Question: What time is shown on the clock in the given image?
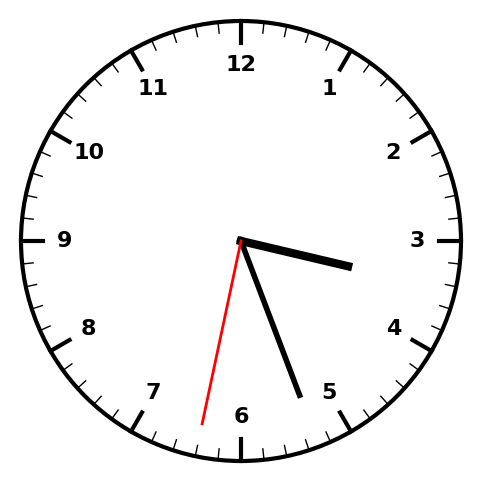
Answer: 03:26:32